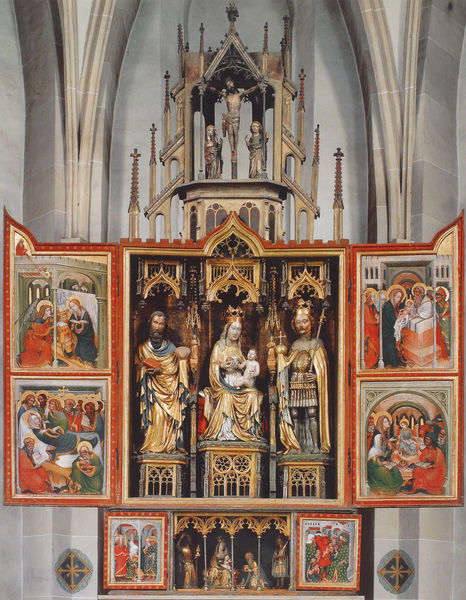
Titel: Hochaltar der Pfarrkirche St. Sigmund im Pustertal
Standort: Pustertal, Pfarrkirche St. Sigmund (EU - I - Südtirol)
Schlagwörter: flügel, gemälde, hintergrund, holz, marmor, orange, rot, kirche, gold, kind, gotik, krone, engel, skulptur, könig, papst, ornamente, buch, altar, hochaltar, skulpturen, gotisch, jesus, kreuzigung, heiliger, könige, königin, heilige, turmspitzen, maria, madonna, szenen, schrein, zepter, verkündigung, maßwerk, gesprenge, predella, retabel, tafeln, flügelaltar, reichsapfel, altarretabel, seitenaltar, seitentafeln, tafelgemälde, maira, mider, altas, holz+, dreiflatigkeit